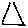
Label: triangle